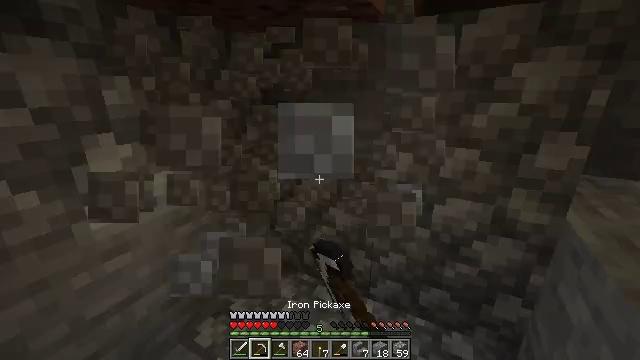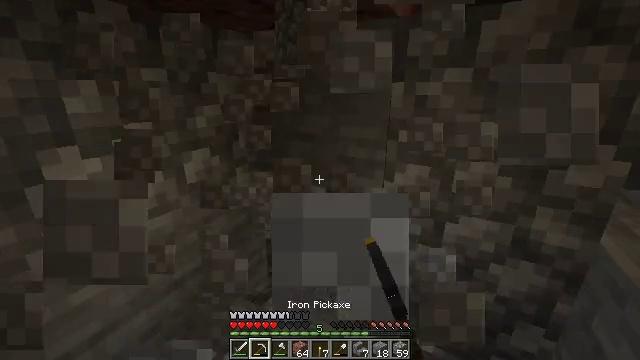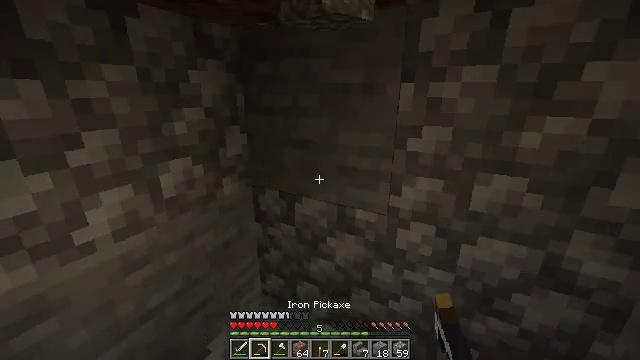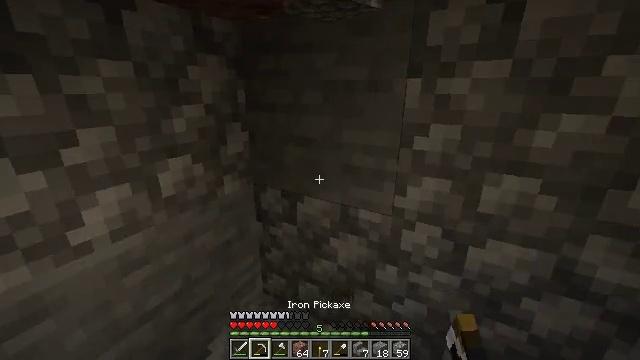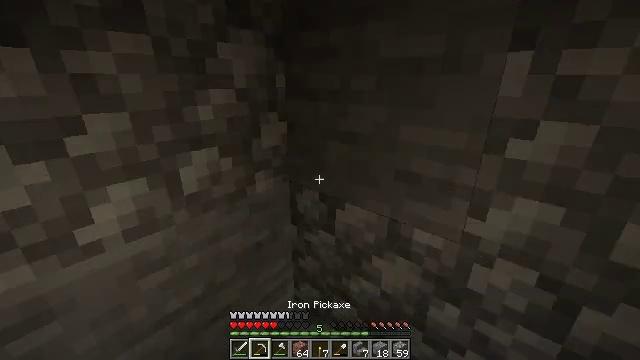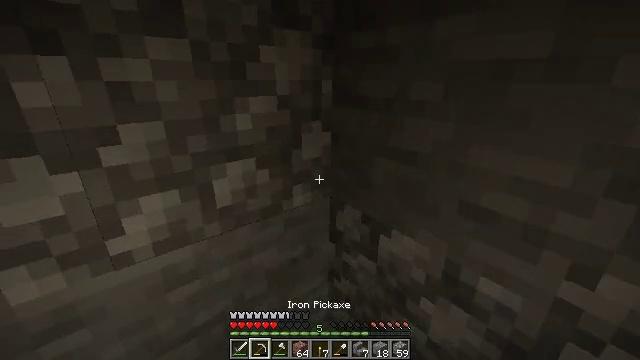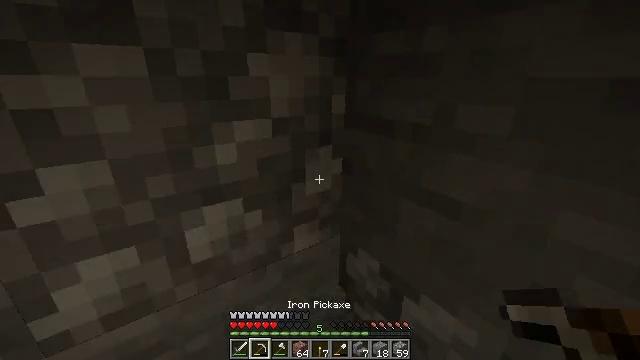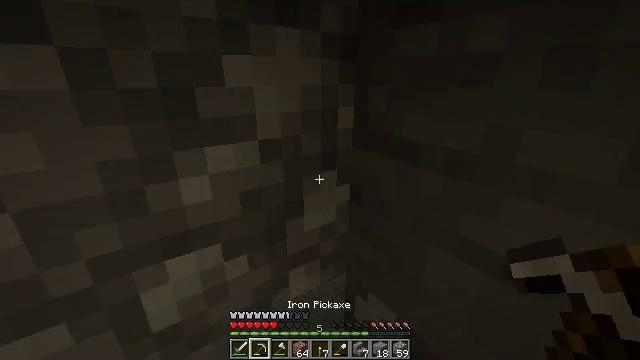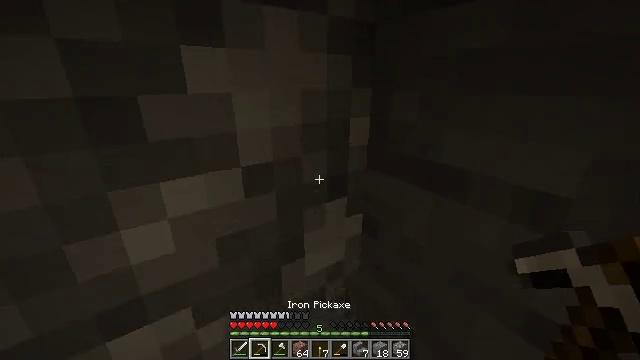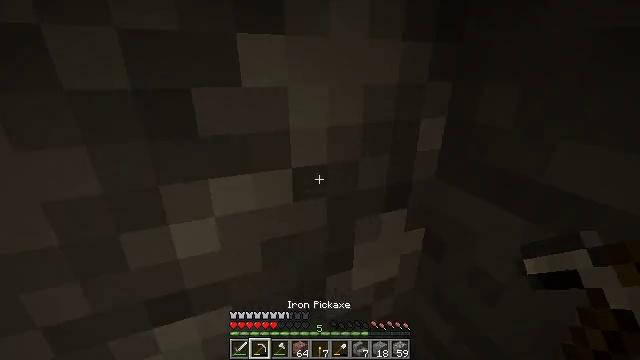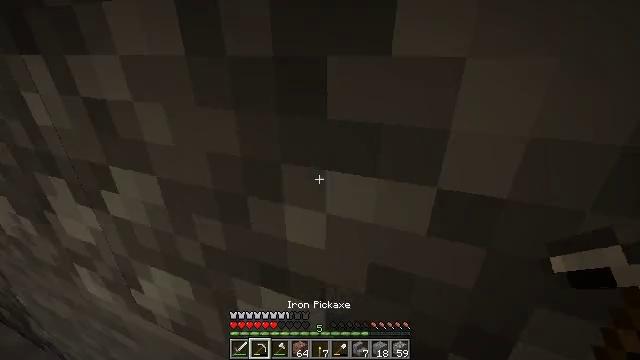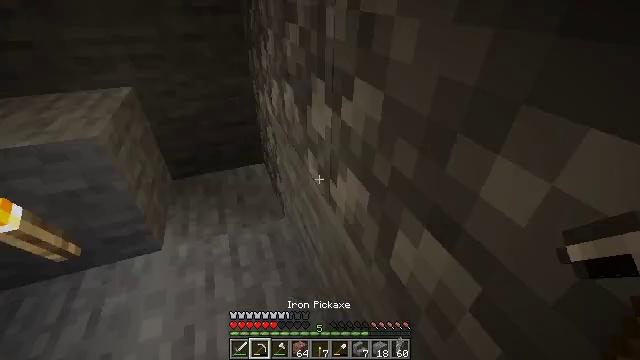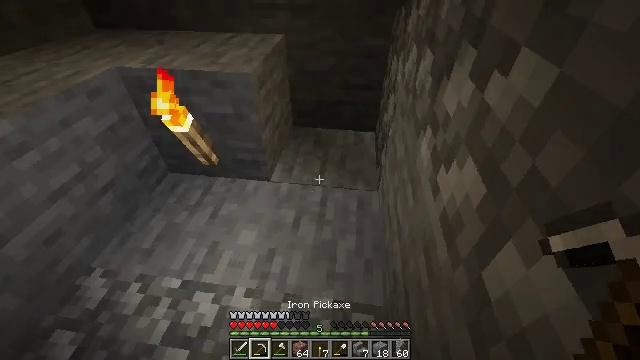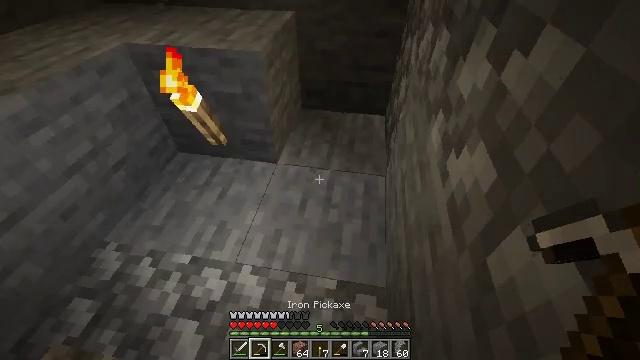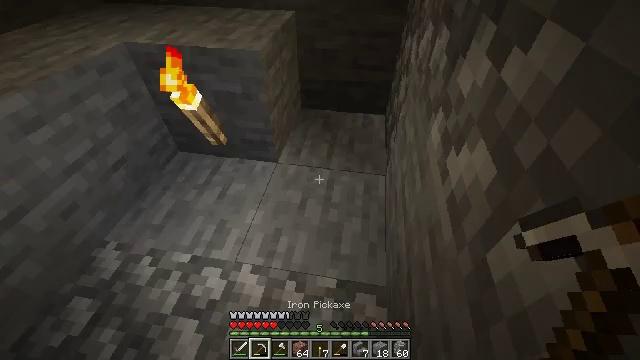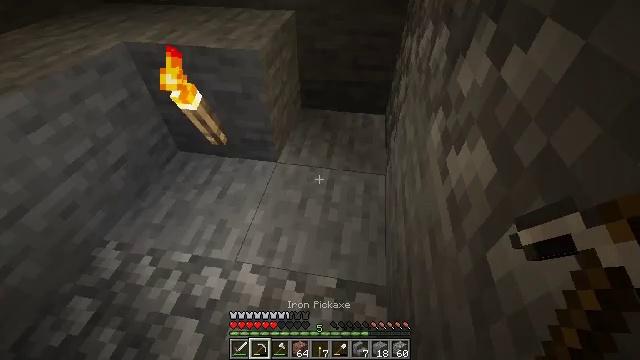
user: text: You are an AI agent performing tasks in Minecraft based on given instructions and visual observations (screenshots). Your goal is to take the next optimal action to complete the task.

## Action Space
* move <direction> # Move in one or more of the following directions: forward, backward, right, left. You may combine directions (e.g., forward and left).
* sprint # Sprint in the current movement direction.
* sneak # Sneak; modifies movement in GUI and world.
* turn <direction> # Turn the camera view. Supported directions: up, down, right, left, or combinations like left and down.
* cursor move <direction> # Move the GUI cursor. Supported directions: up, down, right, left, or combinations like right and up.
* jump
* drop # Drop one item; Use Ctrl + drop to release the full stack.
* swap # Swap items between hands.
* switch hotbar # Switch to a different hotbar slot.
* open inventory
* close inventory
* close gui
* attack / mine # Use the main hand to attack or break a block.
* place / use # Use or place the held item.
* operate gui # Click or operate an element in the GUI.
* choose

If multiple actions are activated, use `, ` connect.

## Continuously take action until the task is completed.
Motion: motion action
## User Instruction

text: Destroy the wall torch to gather it.
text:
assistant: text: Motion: move forward
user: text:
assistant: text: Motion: move forward
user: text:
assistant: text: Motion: move forward
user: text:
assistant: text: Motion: move forward, turn left and down
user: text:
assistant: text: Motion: move forward, turn left
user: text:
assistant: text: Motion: move forward, turn left
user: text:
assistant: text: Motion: move forward
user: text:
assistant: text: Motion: move forward
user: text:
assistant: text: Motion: move forward, turn left and down
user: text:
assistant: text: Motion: turn left and down
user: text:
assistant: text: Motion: turn left and down
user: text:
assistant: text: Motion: turn left and down
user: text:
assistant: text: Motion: turn left and down
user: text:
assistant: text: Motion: no_op
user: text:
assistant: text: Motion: no_op
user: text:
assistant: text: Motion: no_op
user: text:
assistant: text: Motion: no_op
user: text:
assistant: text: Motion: turn left and up
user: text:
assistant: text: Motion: turn left and up
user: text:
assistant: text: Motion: turn left and up
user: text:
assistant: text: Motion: move forward, turn left and up
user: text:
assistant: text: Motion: move forward, turn left and up
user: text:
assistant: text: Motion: move forward, turn left and up
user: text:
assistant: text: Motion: move forward, turn left and up
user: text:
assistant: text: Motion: move forward, turn left and up
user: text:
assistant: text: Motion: move forward
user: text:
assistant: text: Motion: move forward
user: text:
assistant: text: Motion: move forward
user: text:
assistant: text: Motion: move forward, jump
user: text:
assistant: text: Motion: move forward, jump